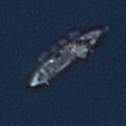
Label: civil